Question: I have 1 MDI form on which there are 2 picture box , when I am opening child form it goes behind the picture box. Here is the code for opening child form
'''
private void schoolToolStripMenuItem_Click(object sender, EventArgs e)
{
classSetup cs = new classSetup();
cs.MdiParent = this;
cs.Show();
cs.BringToFront();
}
'''
I am using C# 2008

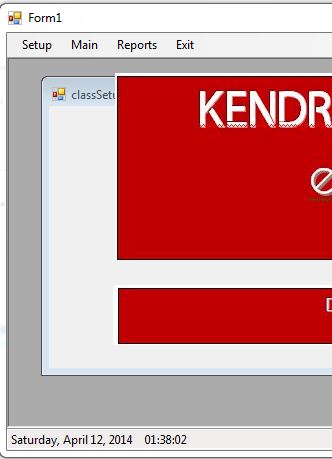
Answer: That's normal for an MDI Container form.
You use an MDI form to display multiple child windows together, while keeping them confined to the boundaries of the MDI form. You should not be placing controls directly on the MDI form, other than perhaps something that applies to the entire application, like a menu bar or a status bar.
Move the 'PictureBox' controls into their own form, and display that form when you need them.
---
To display your image as a banner, add a 'PictureBox' and set the 'Dock' property to 'Top'. Any forms you add to the MDI container should display under it.